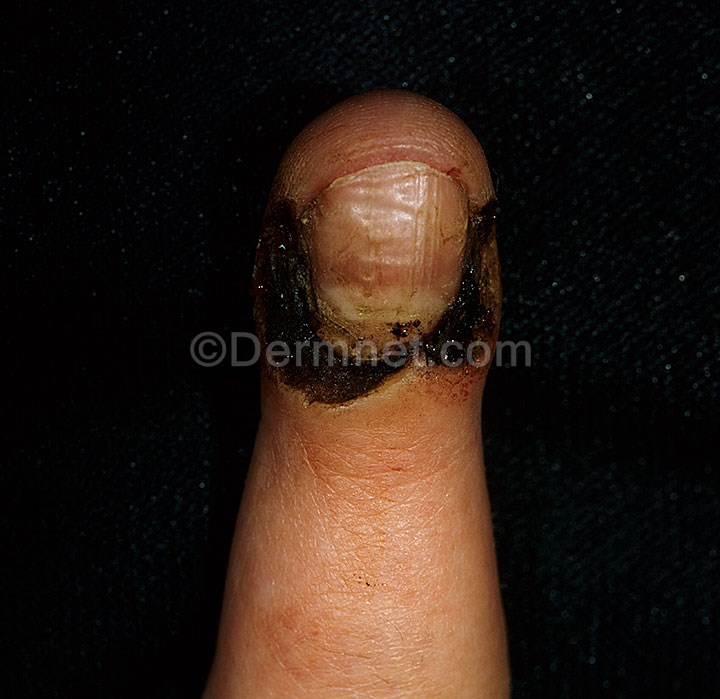
Disease: Warts Molluscum and other Viral Infections